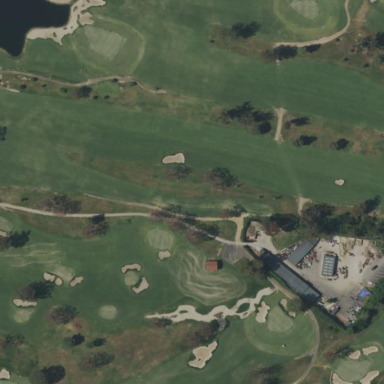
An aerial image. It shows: Scenic golf fairway.